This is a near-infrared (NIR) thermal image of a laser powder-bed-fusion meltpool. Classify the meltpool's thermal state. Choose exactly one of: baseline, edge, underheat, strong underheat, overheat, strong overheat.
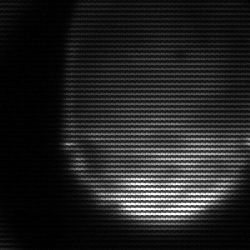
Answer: edge